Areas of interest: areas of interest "South China Normal University (Guangzhou Campus (University Town Campus)) Concert Hall"
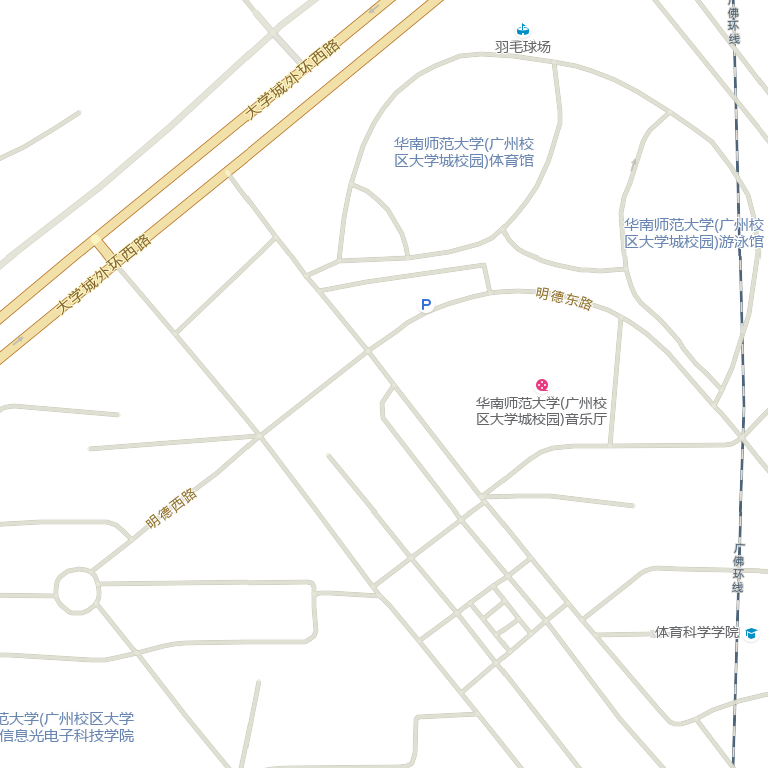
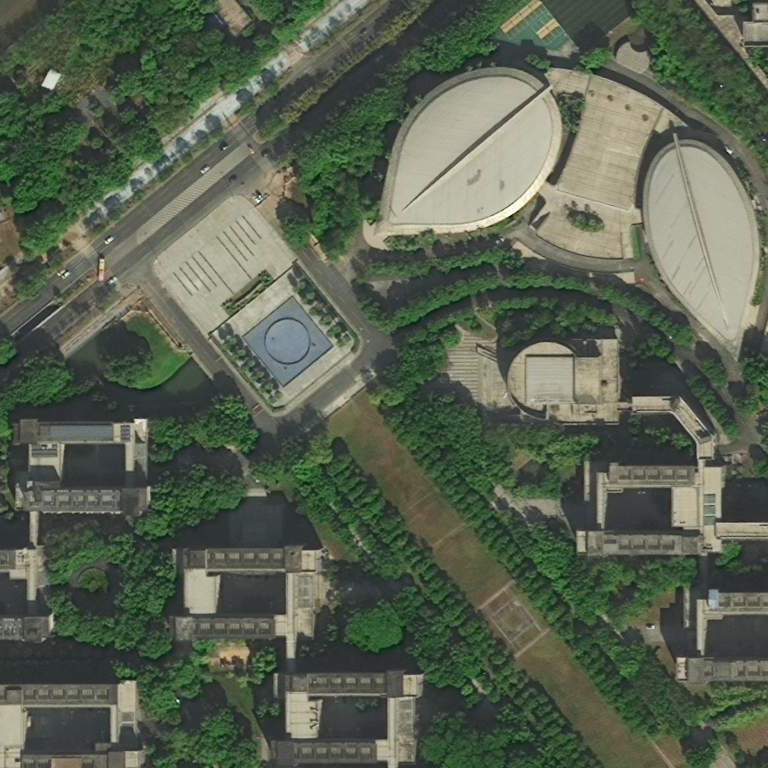